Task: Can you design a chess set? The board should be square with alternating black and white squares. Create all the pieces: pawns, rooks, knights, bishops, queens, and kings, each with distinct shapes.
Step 4657:
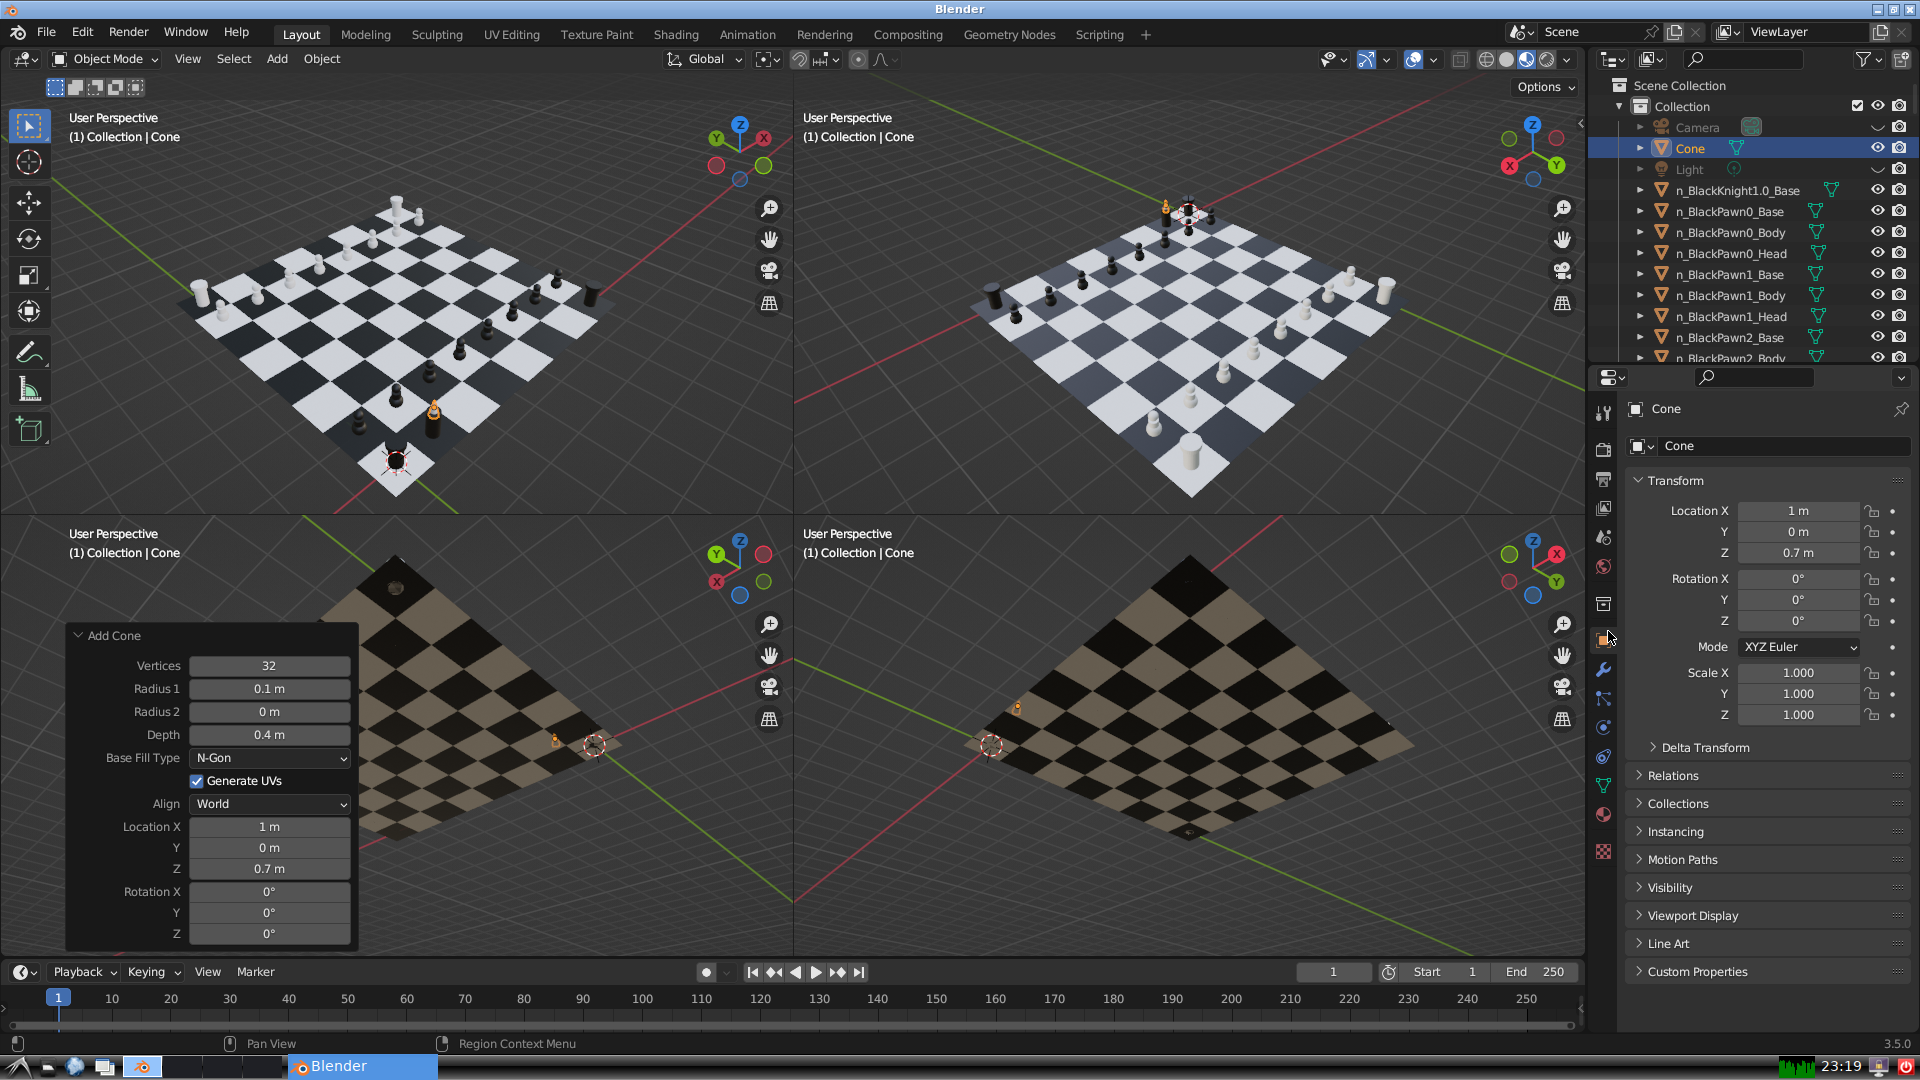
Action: {"mouse_move": [1732, 445]}